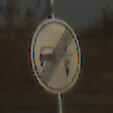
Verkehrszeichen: EndeVerbotUeberholenEinspurigeFahrzeuge
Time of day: SunriseSunset
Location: Outdoor (RoadRail)
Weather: PartlyCloudy
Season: NotSpecified
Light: Natural